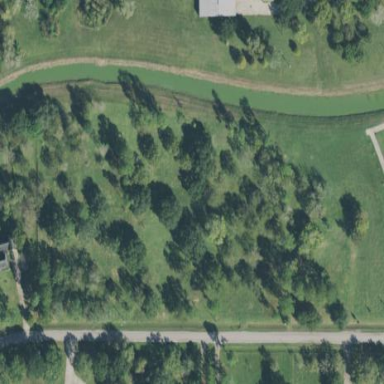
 perfect for leisurely sports activities."